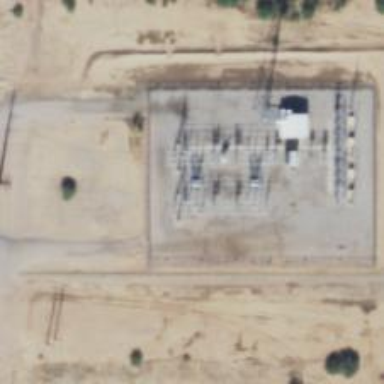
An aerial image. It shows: Switch used for power control.